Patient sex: F
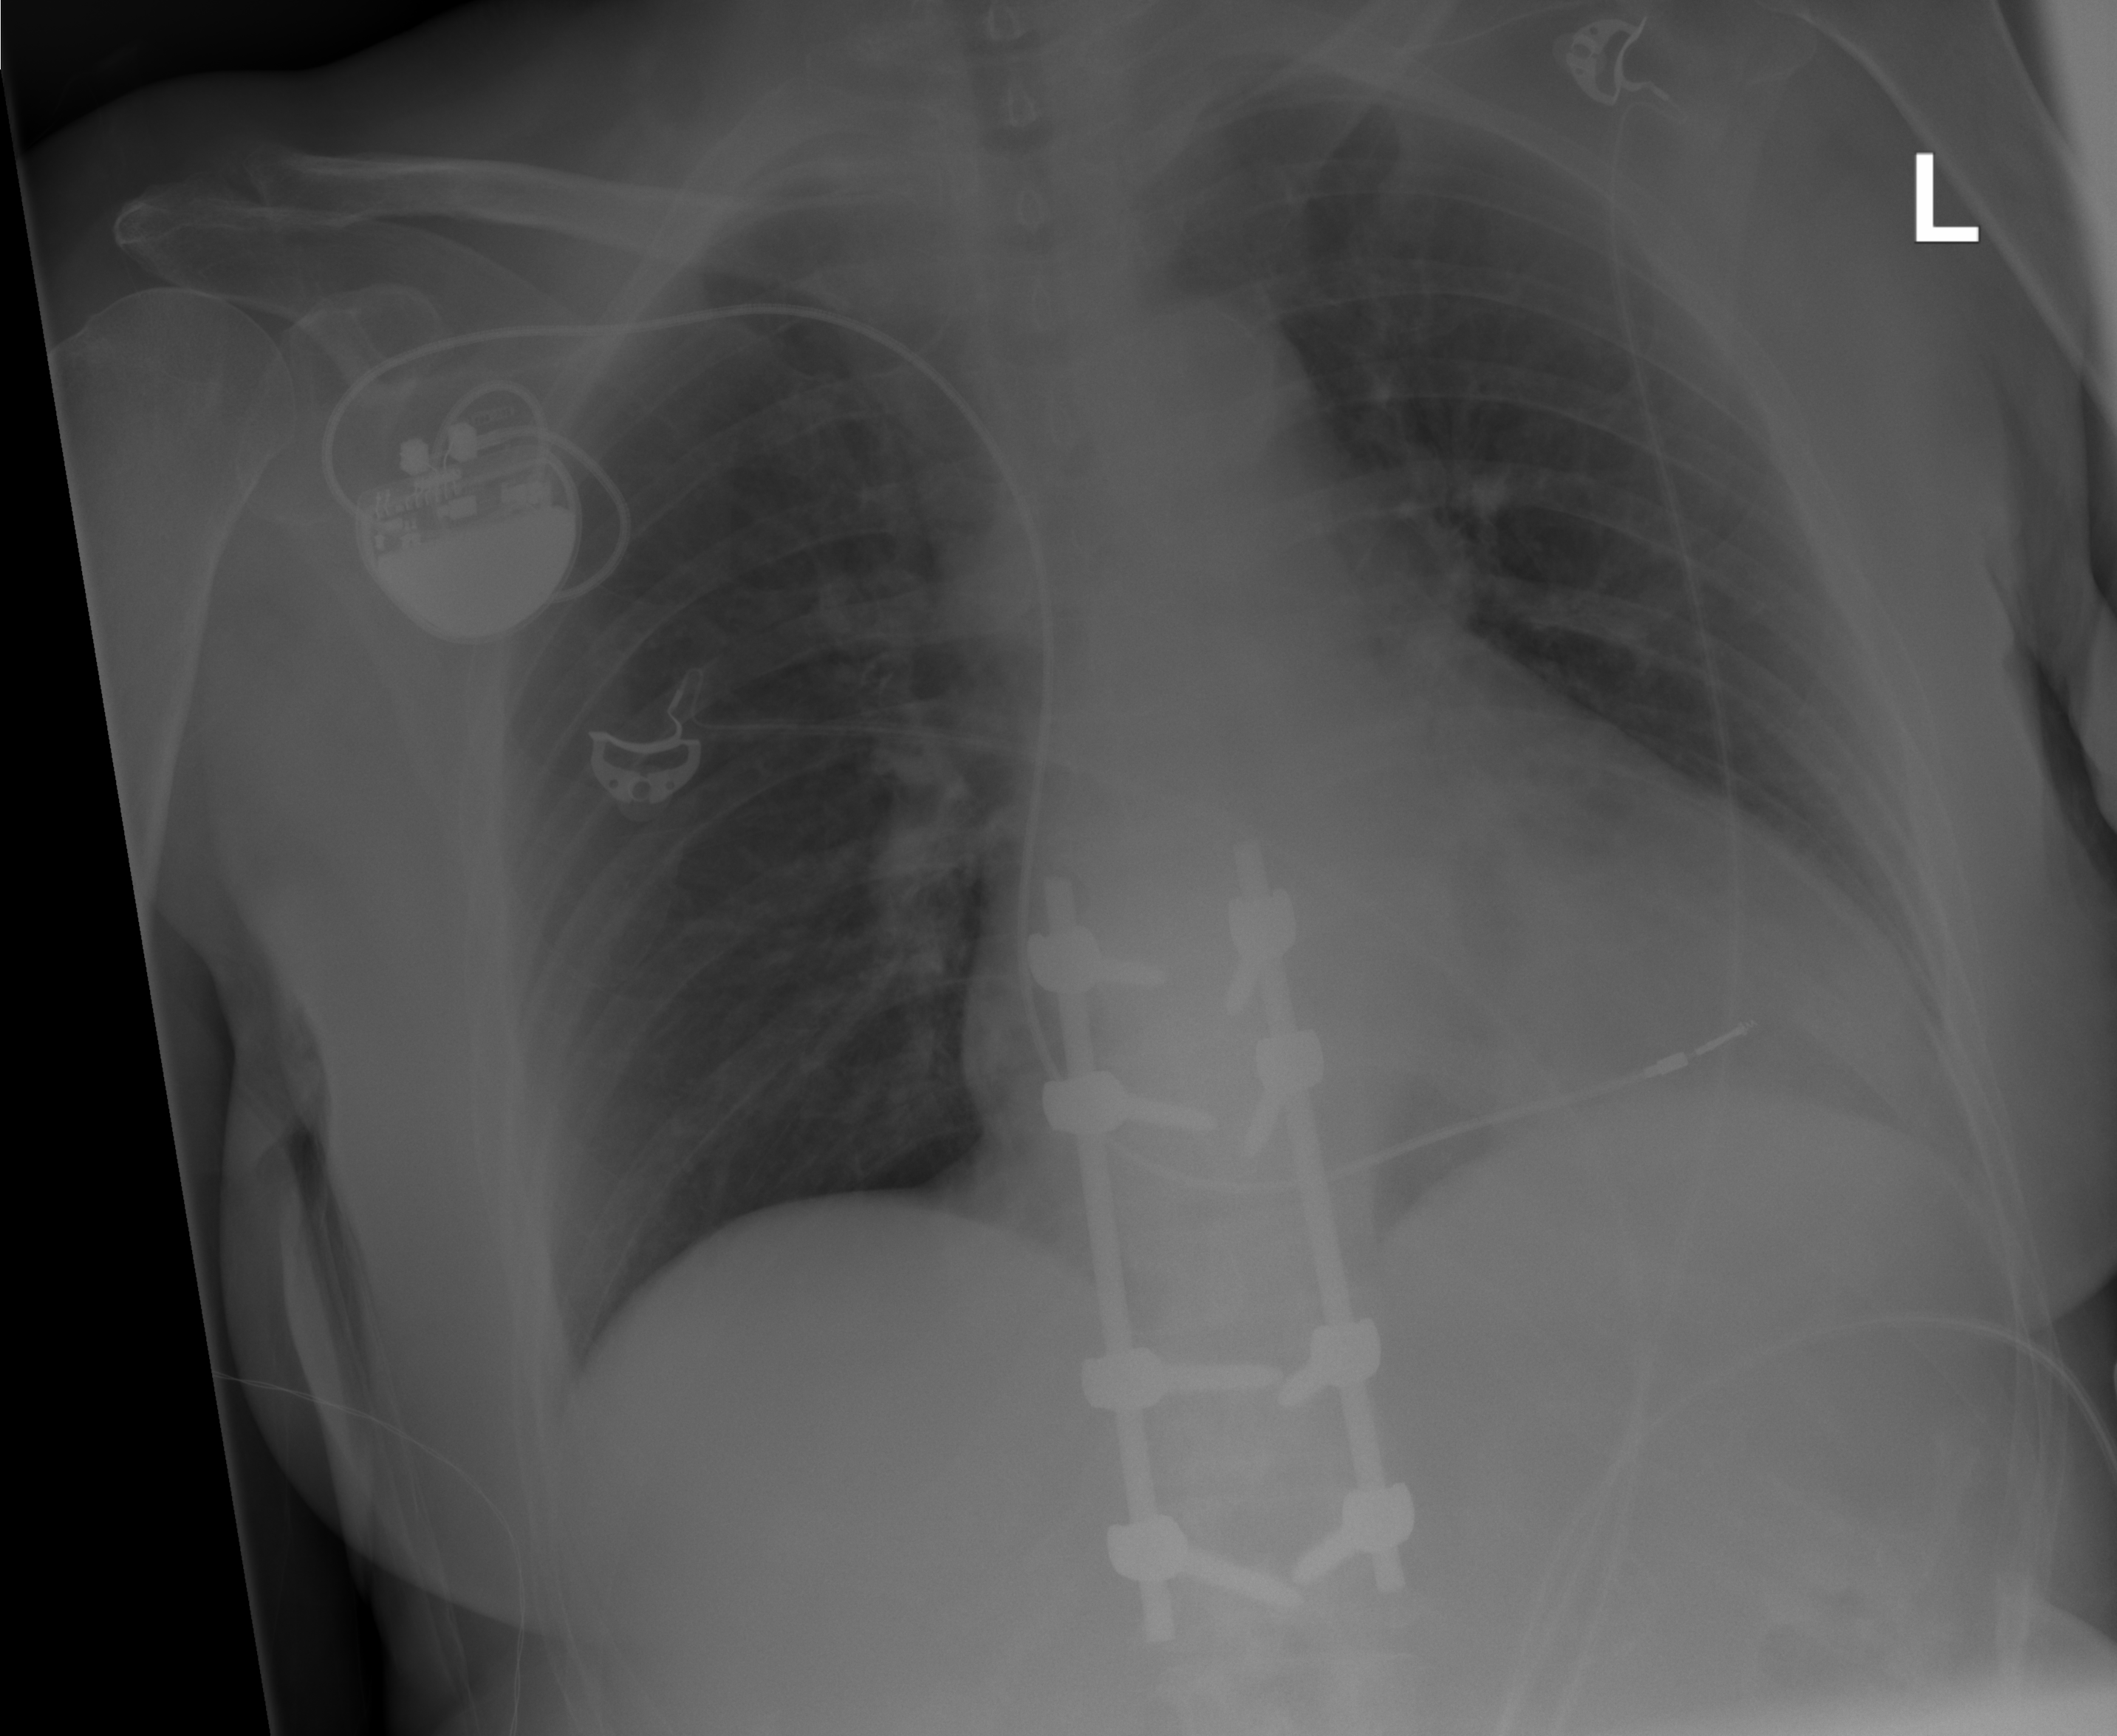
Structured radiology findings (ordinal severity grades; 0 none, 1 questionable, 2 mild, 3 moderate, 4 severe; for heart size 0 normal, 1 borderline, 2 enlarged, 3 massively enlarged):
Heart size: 2
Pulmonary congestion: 2
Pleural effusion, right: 0
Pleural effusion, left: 0
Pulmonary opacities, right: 0
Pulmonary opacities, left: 1
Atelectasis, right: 0
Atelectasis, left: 0